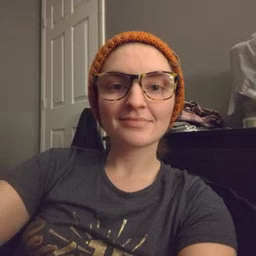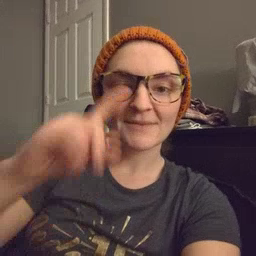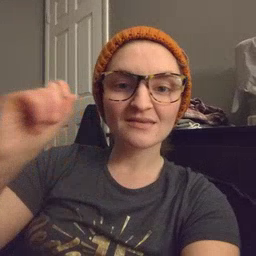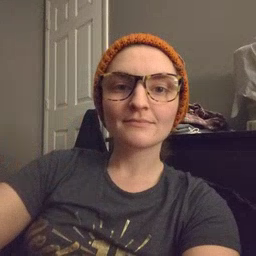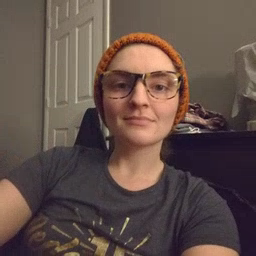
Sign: because